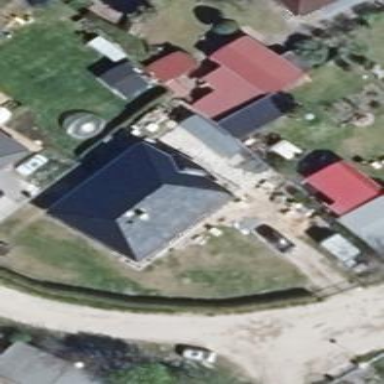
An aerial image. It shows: Simple and straightforward house.